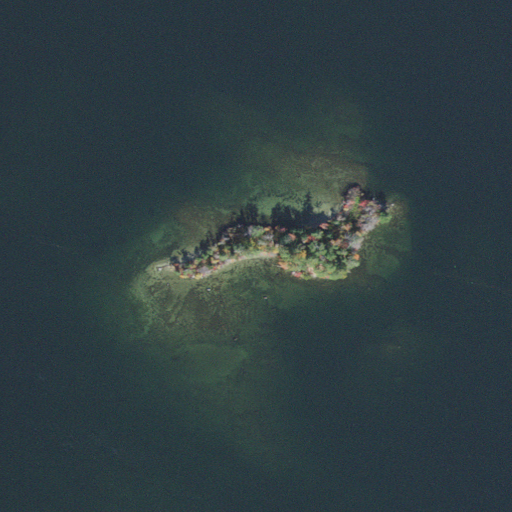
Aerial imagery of island in New Hampshire named Minister Island containing open water and grassland